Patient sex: F
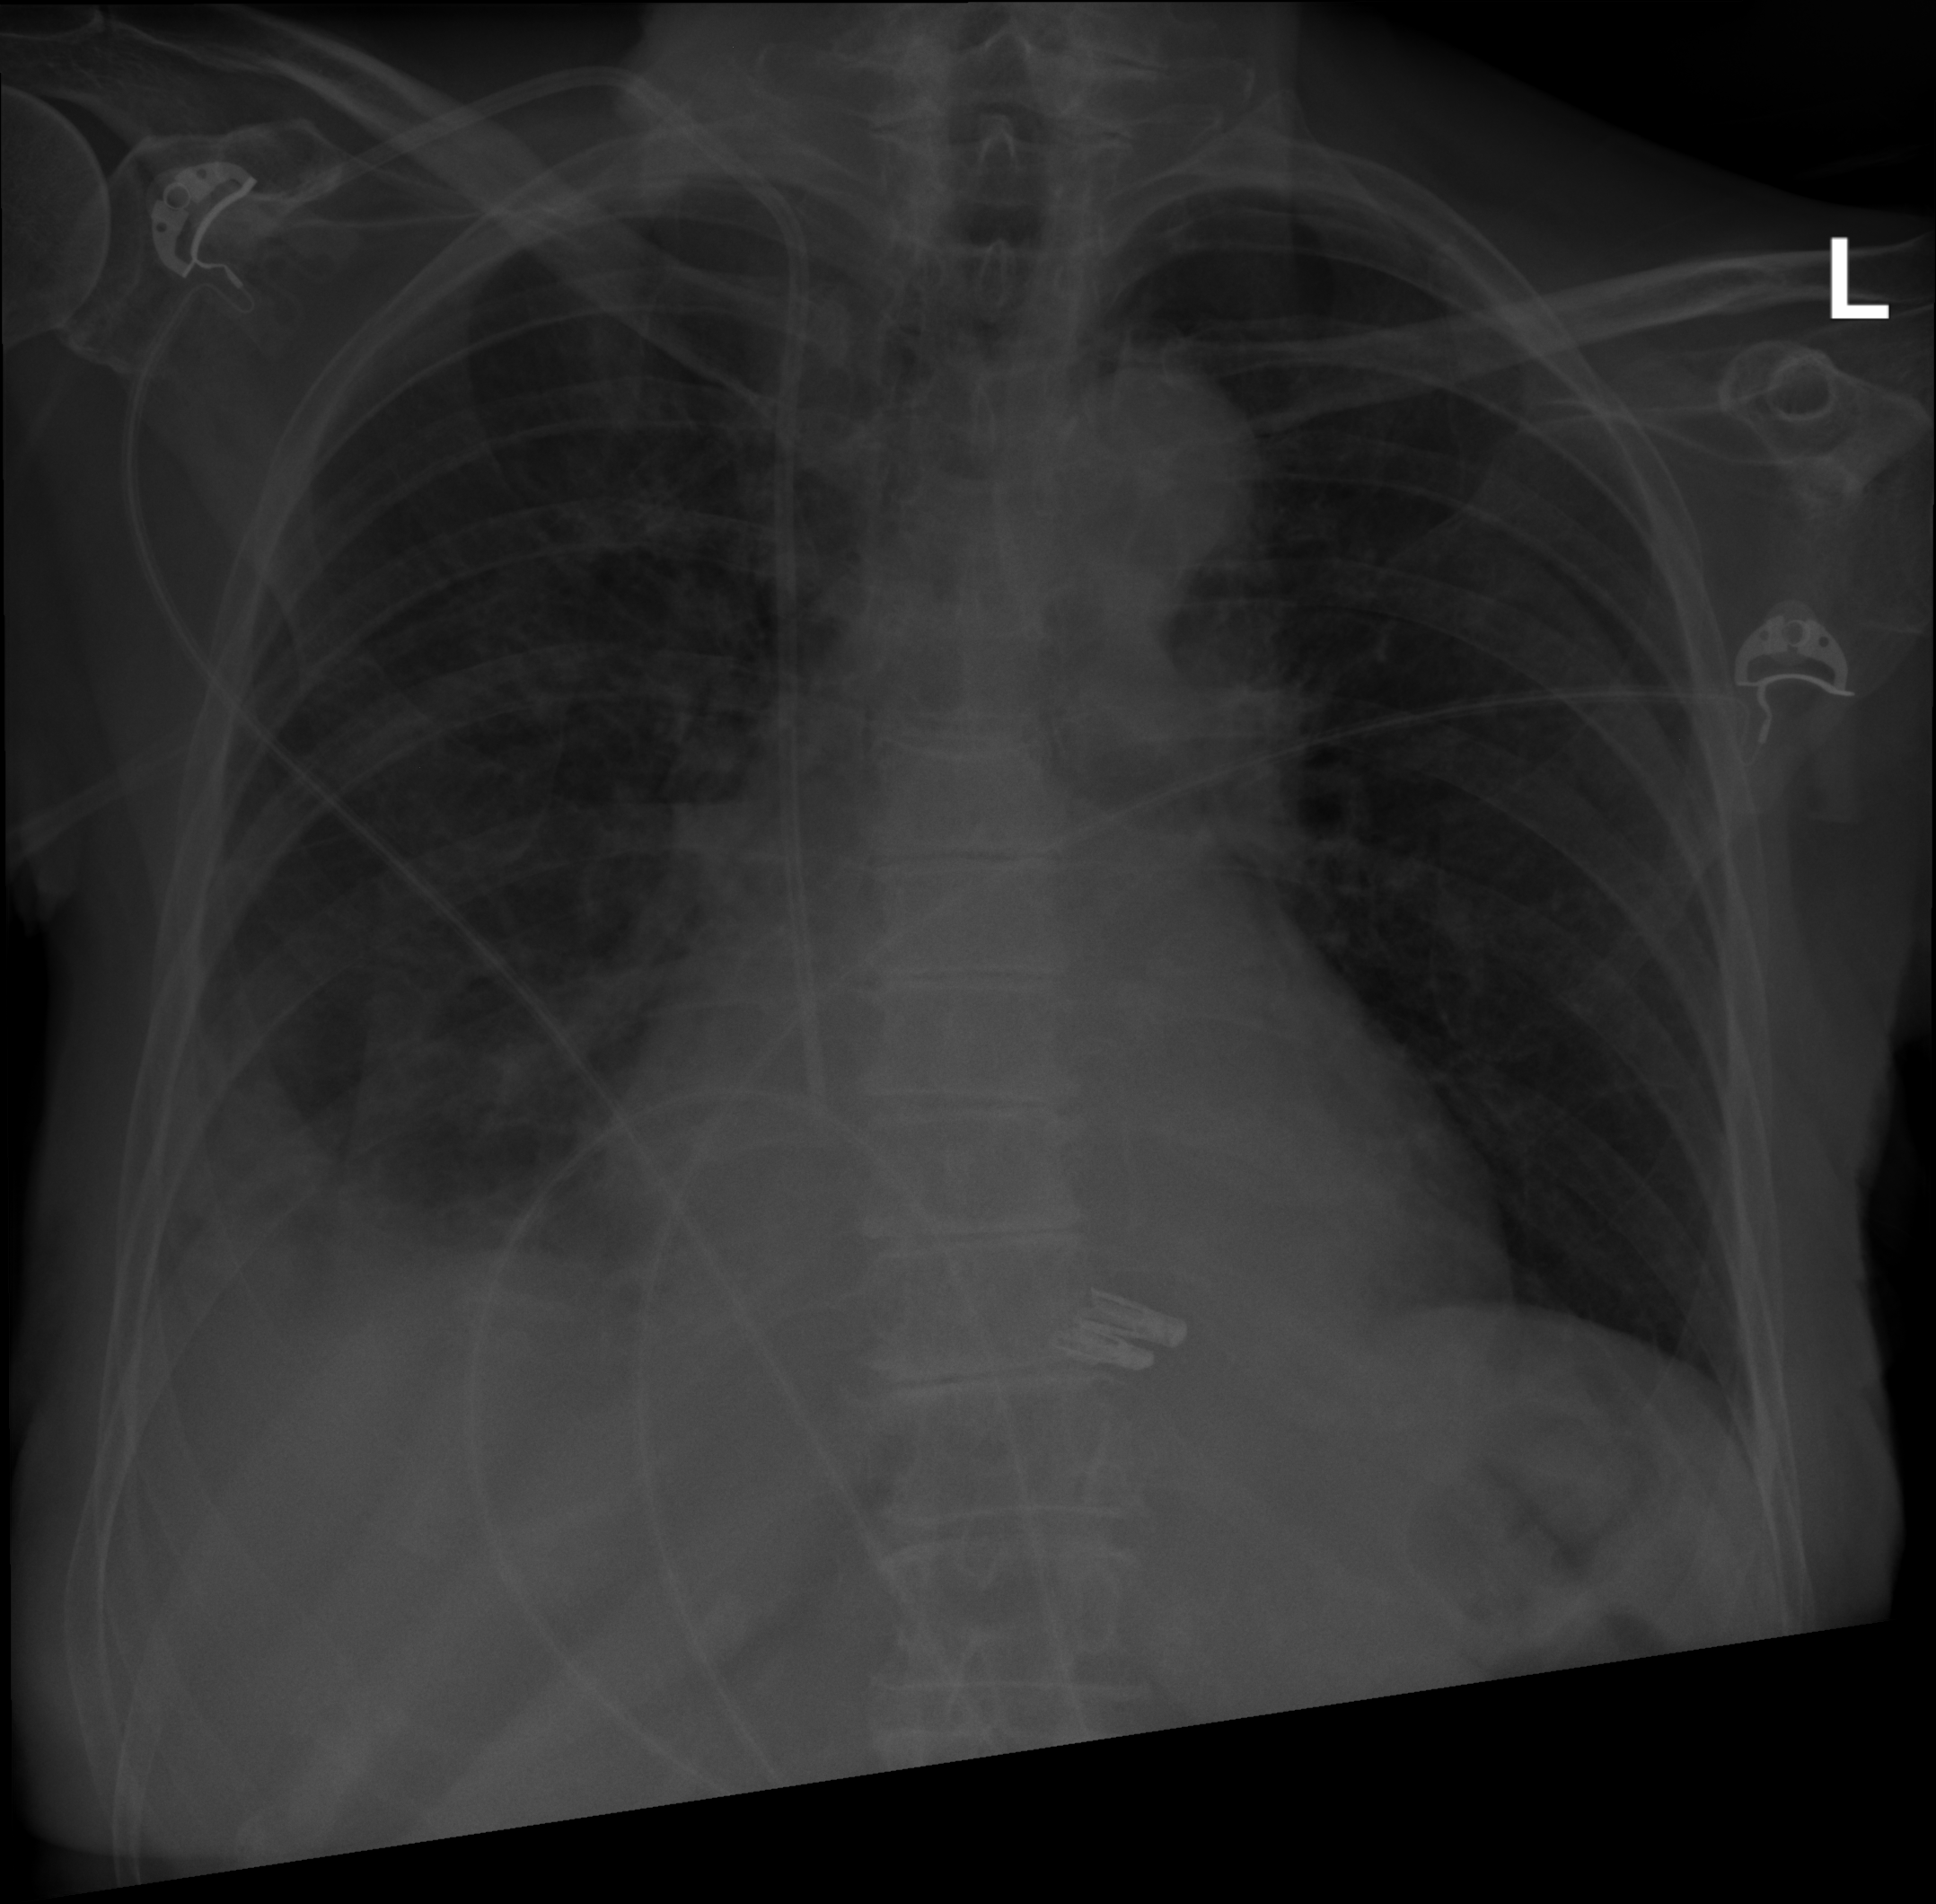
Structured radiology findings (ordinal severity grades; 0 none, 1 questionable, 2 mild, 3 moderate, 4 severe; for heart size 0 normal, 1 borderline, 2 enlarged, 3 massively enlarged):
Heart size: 2
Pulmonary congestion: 1
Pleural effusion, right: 2
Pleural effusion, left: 0
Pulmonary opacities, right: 1
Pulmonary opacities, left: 0
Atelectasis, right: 2
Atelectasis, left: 0